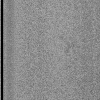
Atmospheric dust classification: dusty